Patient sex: F
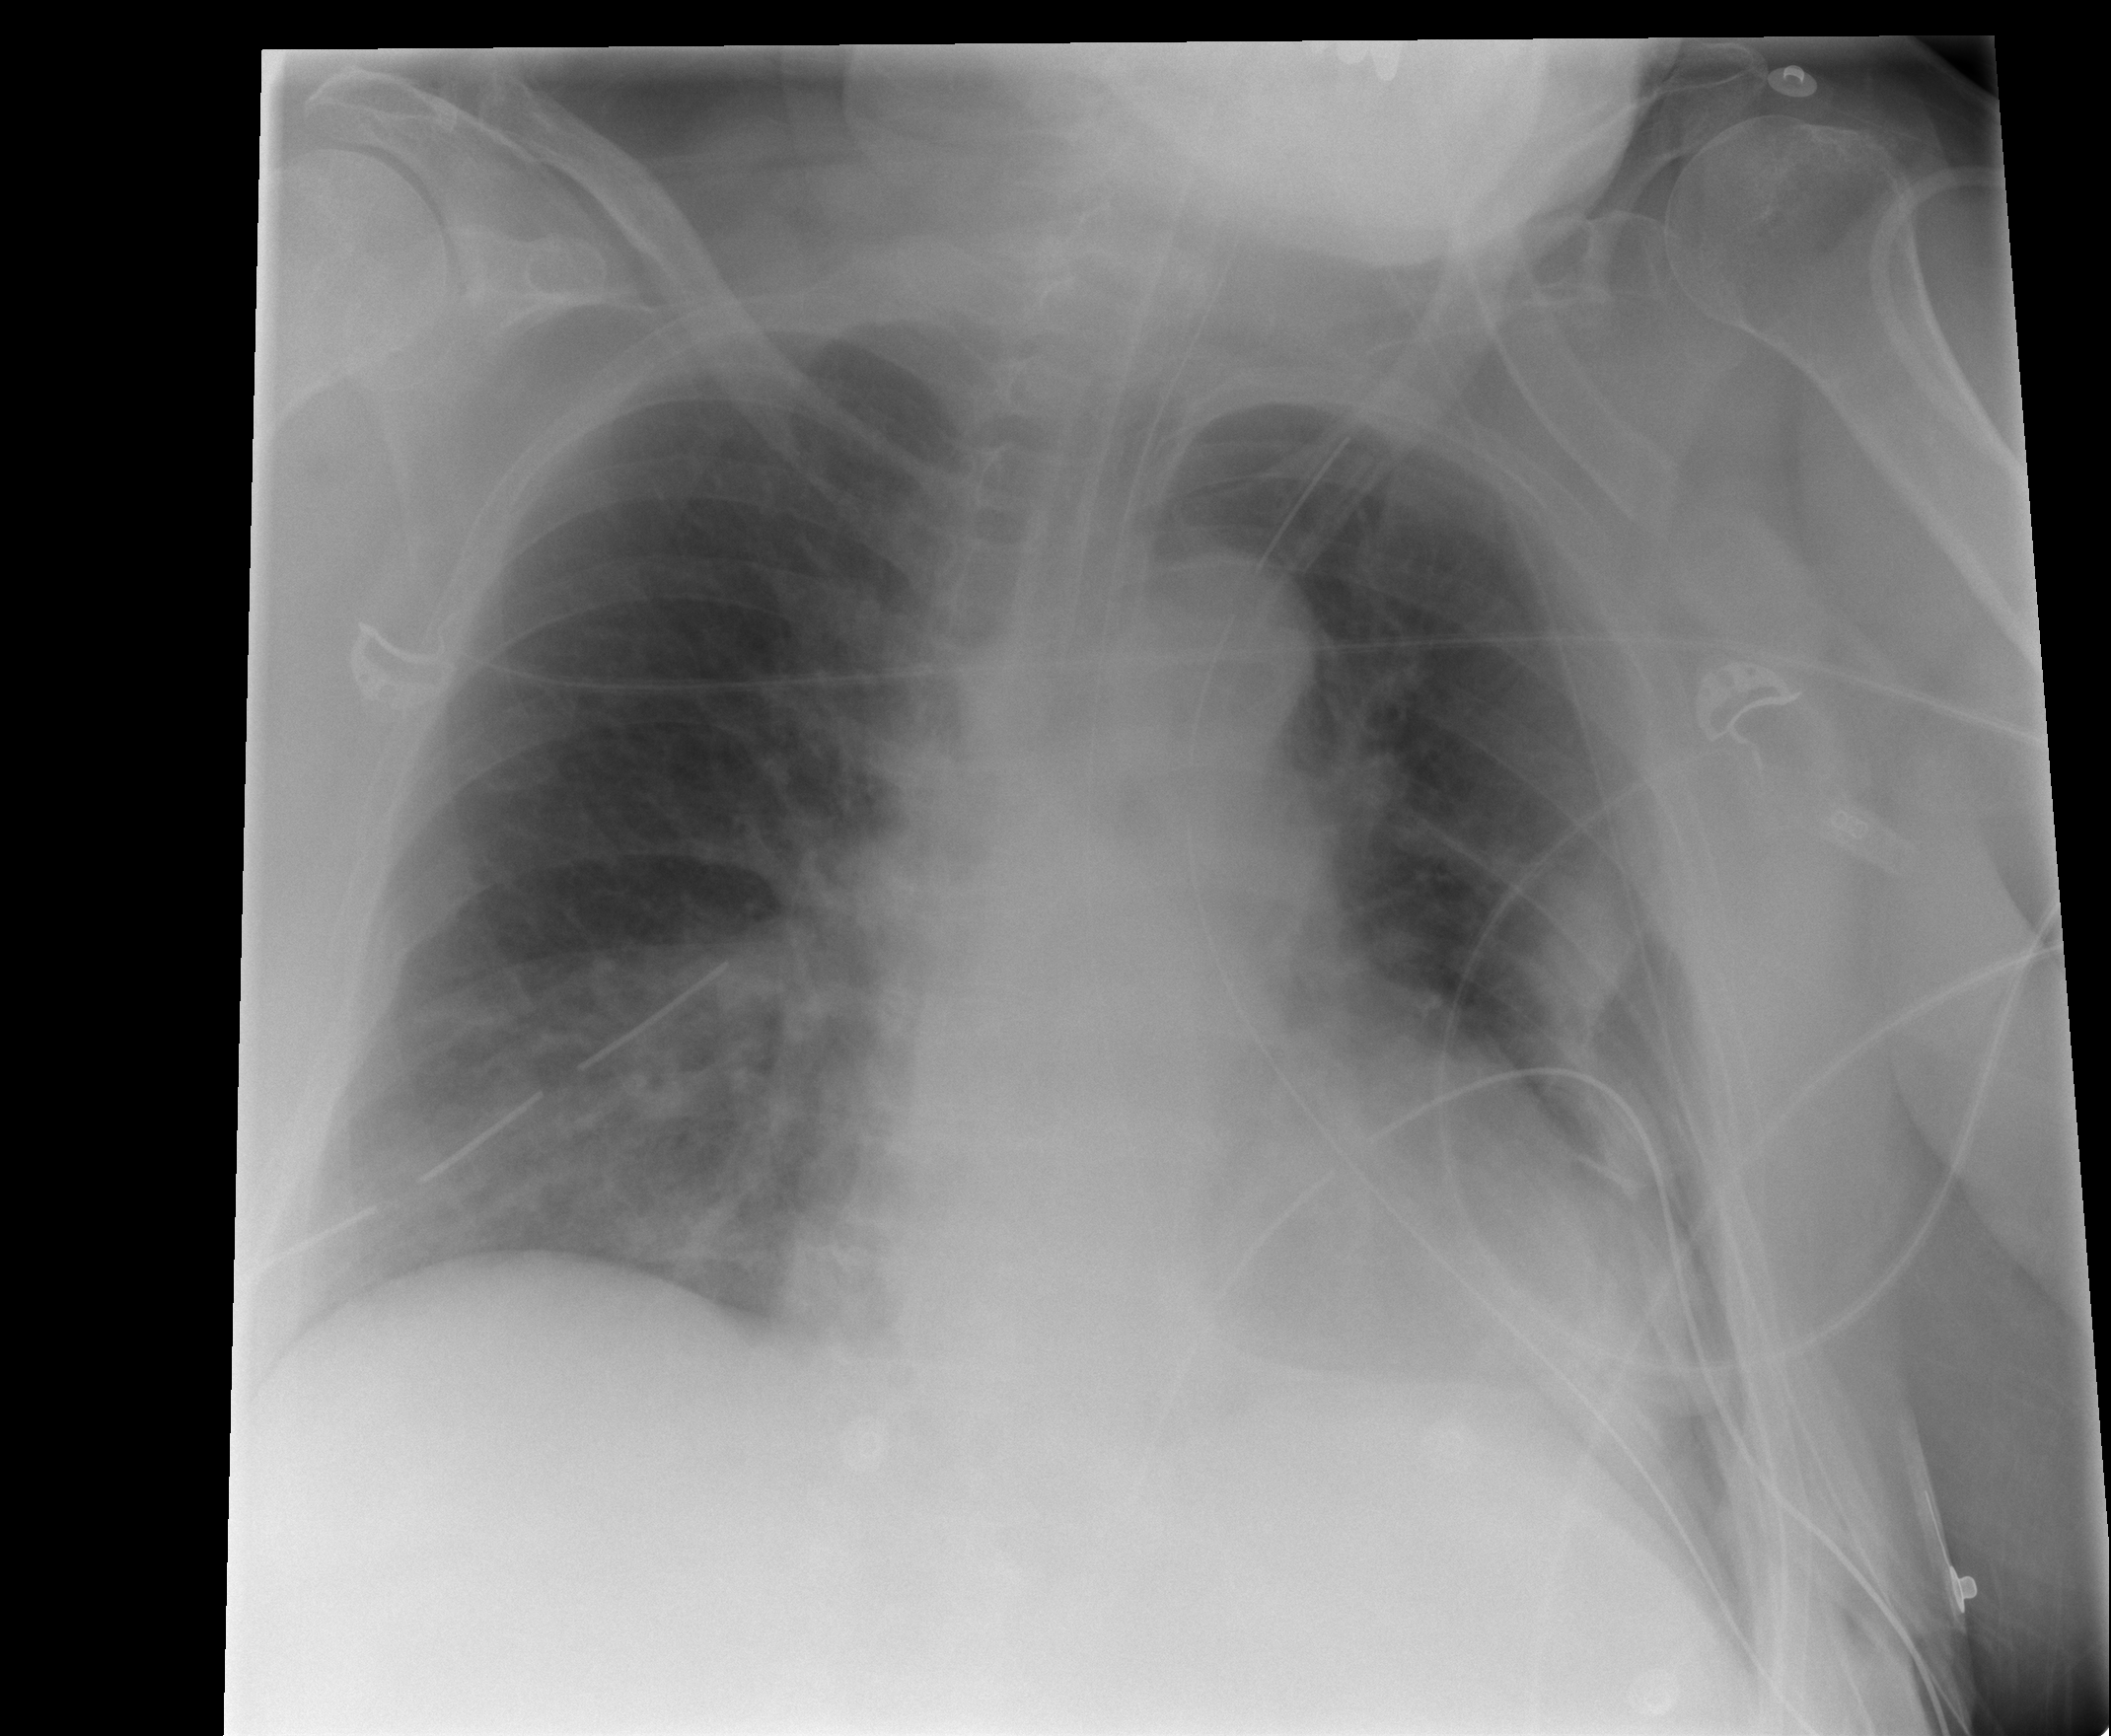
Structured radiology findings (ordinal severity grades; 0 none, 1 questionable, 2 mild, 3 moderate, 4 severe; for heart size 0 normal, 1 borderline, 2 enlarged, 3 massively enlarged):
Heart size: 1
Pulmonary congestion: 2
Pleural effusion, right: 0
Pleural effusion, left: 1
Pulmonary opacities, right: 2
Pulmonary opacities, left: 0
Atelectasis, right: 2
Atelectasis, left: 2